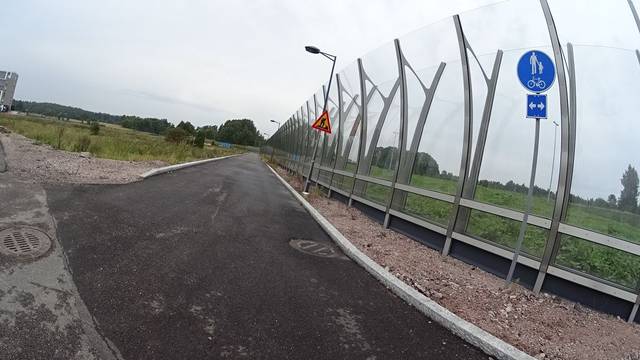
Region: Finland
Coordinates: 60.191, 24.745